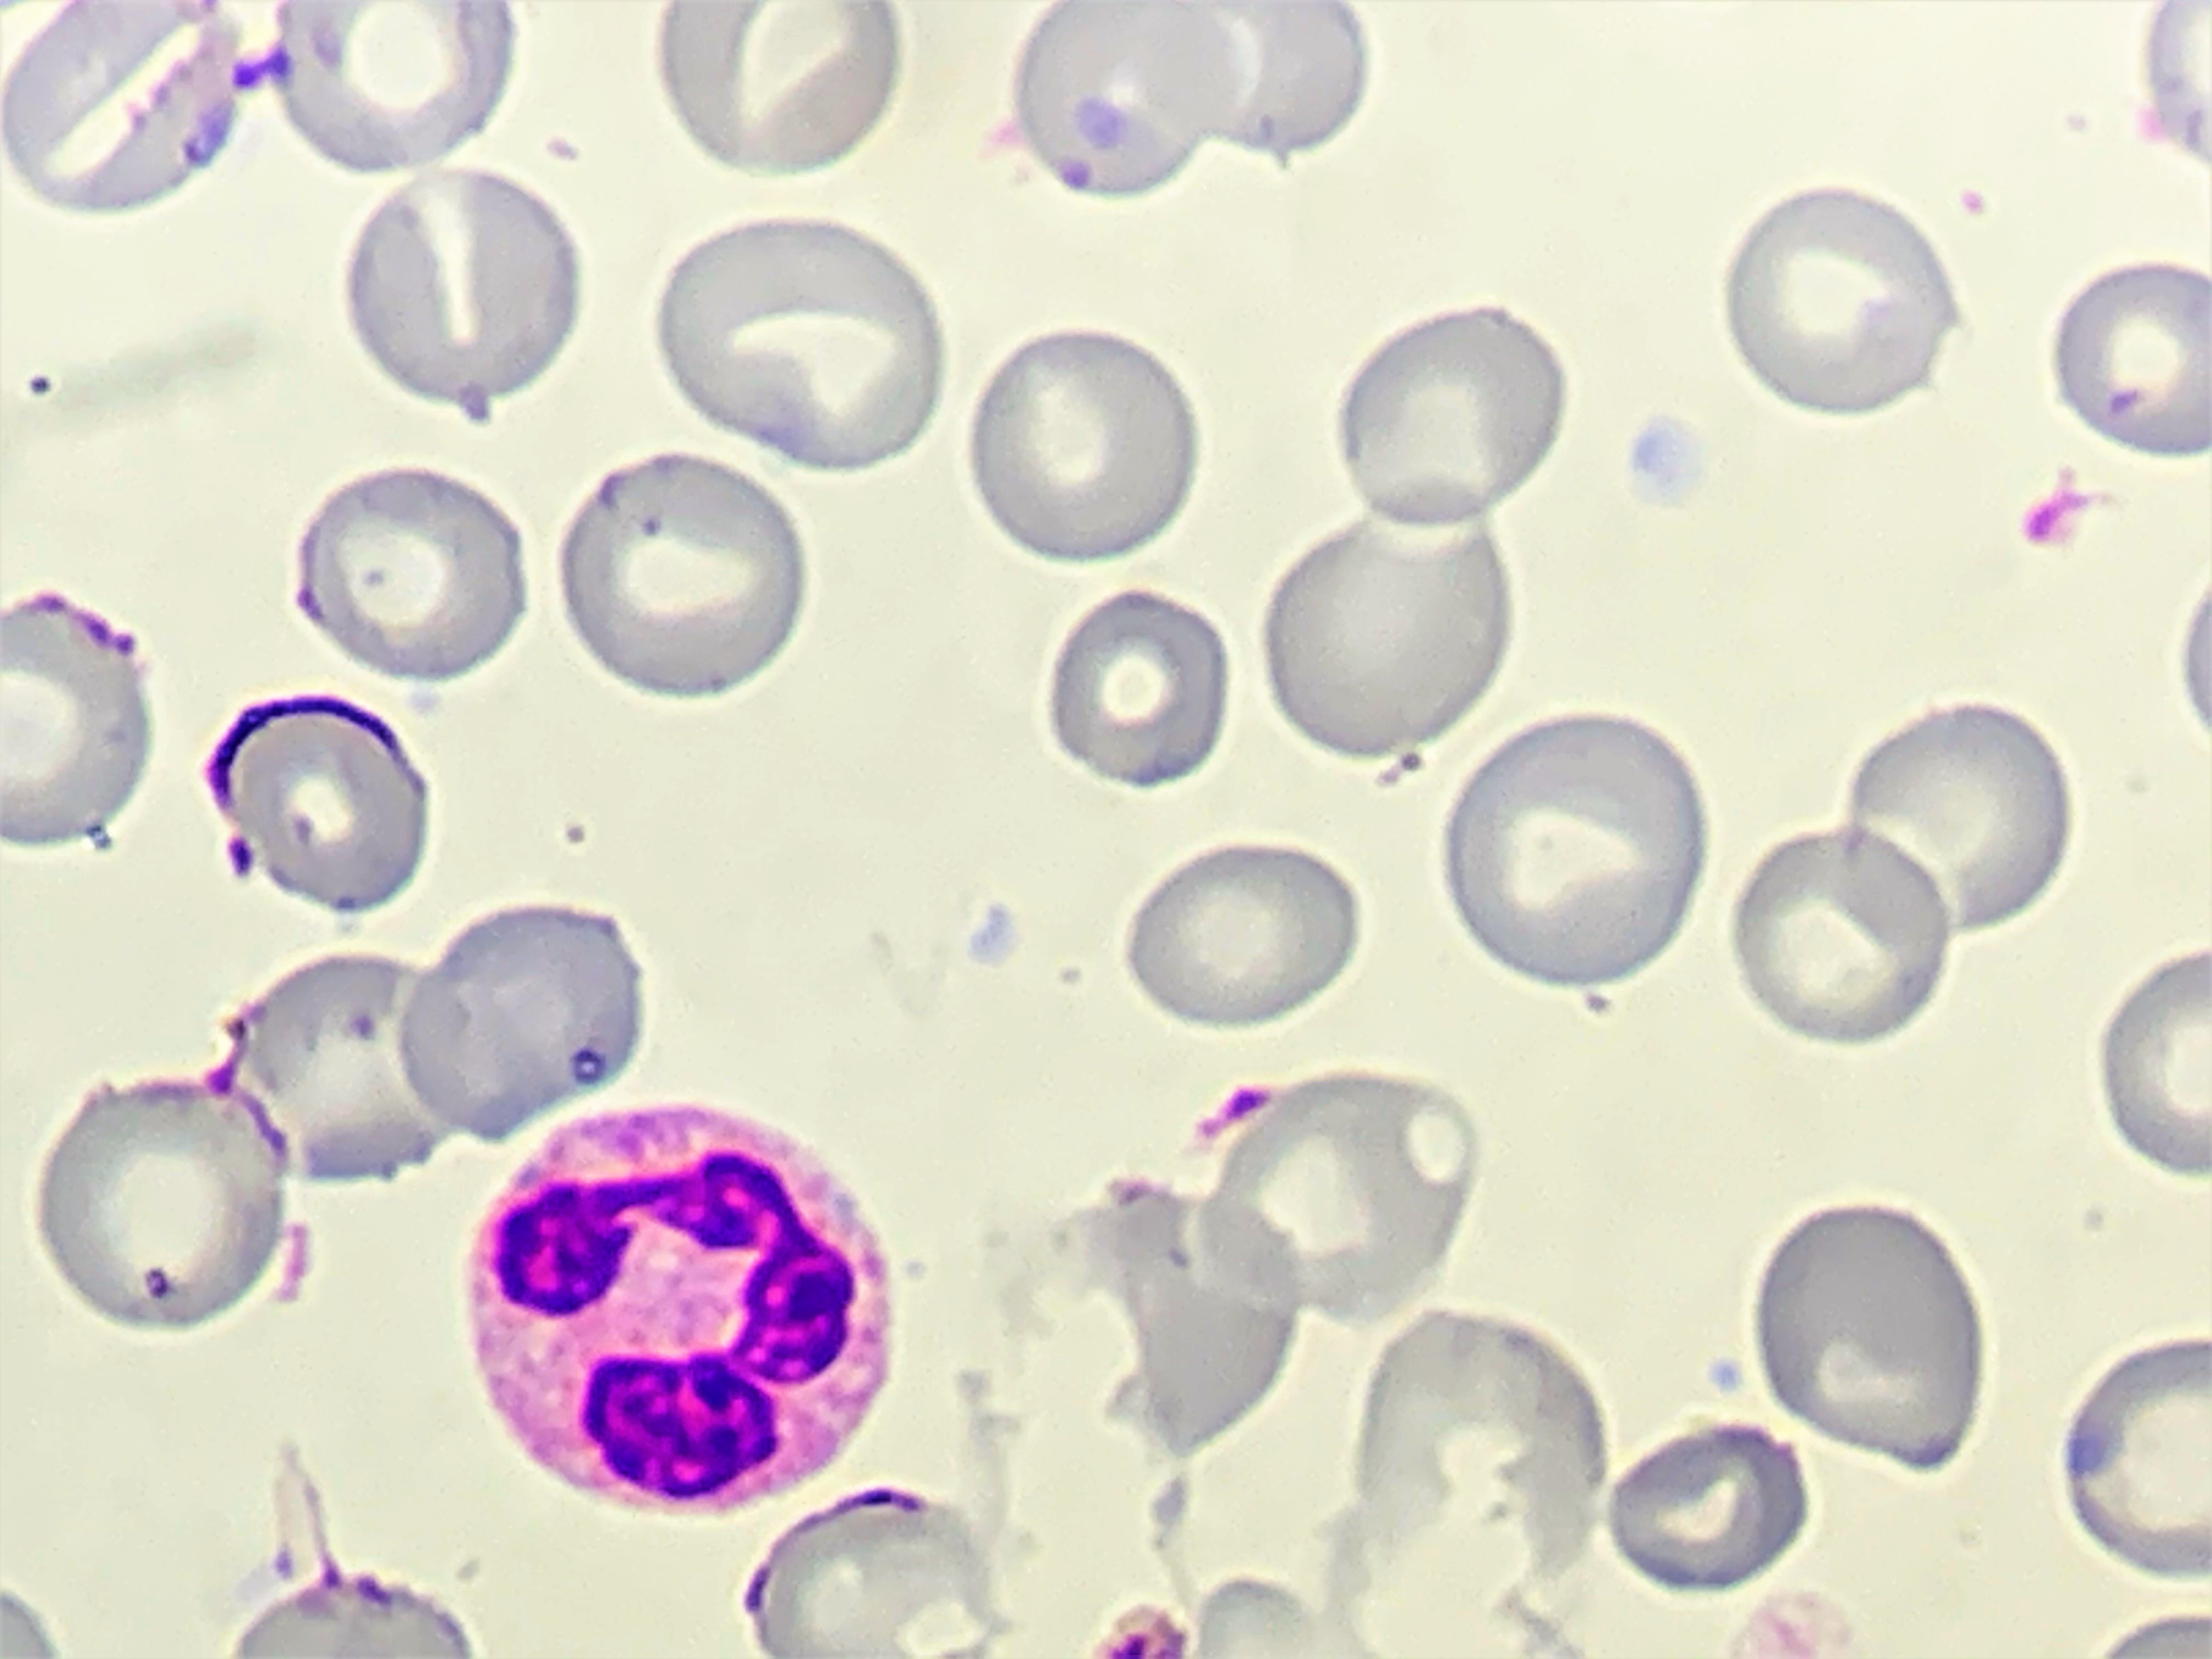
Cell type: NEUTROPHILS